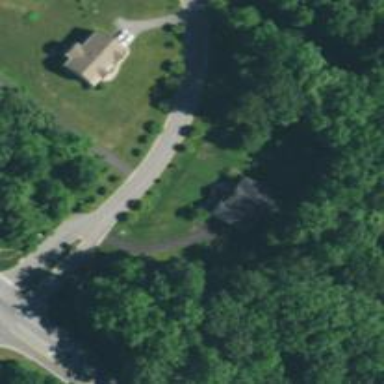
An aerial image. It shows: Driveway leading to service road.